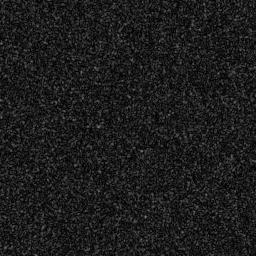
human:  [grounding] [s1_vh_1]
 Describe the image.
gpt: In the satellite image, there is  <ref>1 medium ship </ref> <box>[[61, 86, 75, 99, 0]]</box> located at bottom.